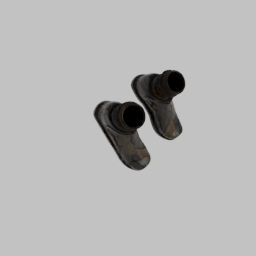
Label: people